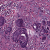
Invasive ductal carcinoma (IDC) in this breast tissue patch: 0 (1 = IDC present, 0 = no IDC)